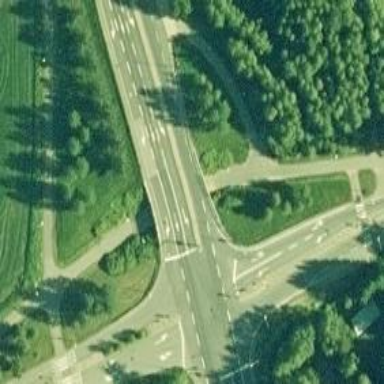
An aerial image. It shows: Asphalt cycleway.